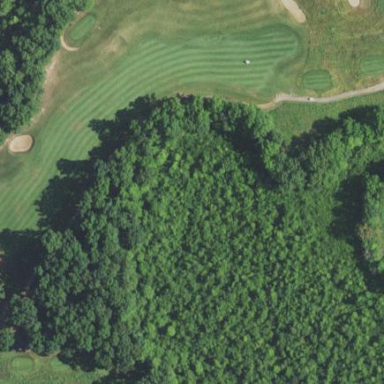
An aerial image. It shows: Grassy area designated as golf fairway.